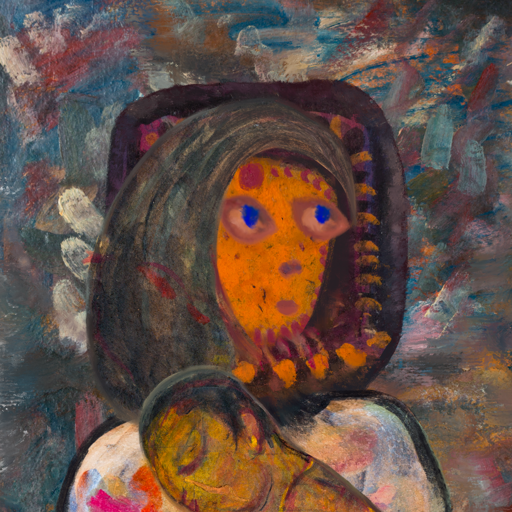
Background: Boggyland, Head And Neck Side: Doll_w_Hair, Face Side: Mother_And_Son_Mother, Bust: Childish, Hair Side: Gypsy_Mother, Head Accessory: Blank, Second Necklace: Blank, Necklace: Blank, Baby: GypsyMother_Baby